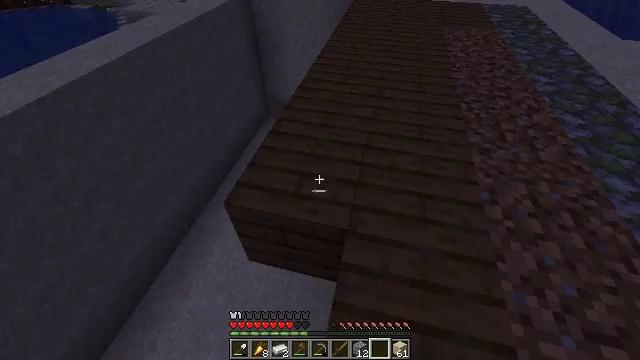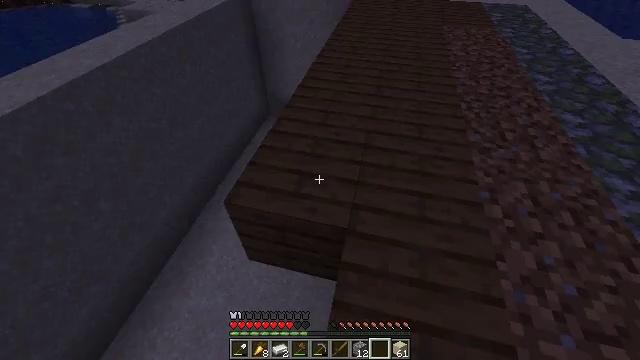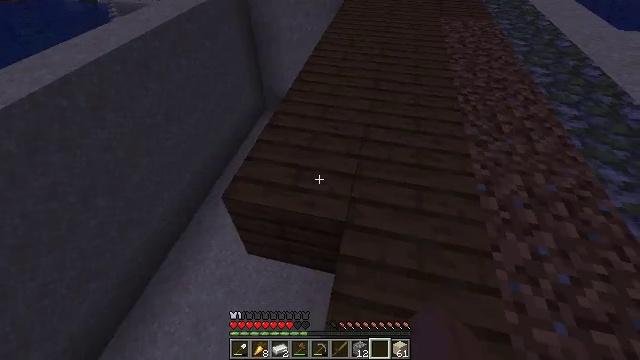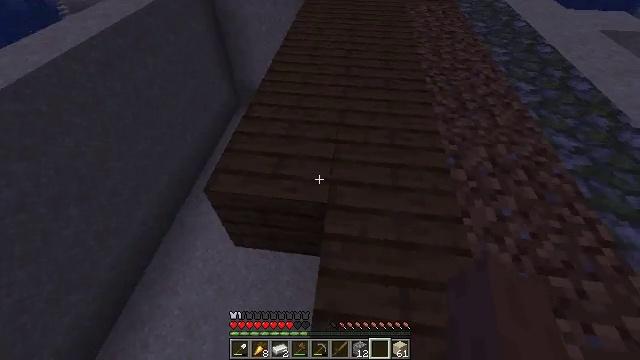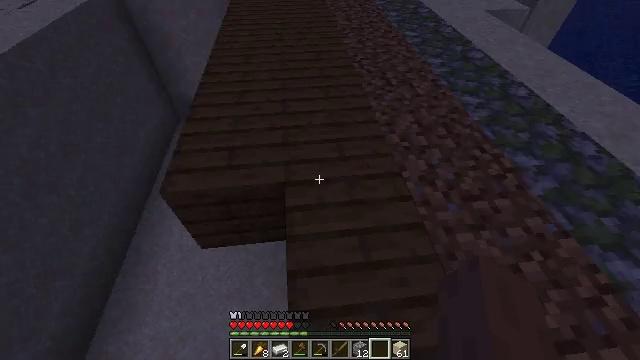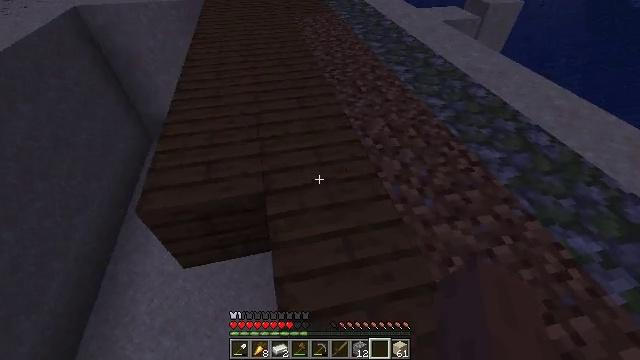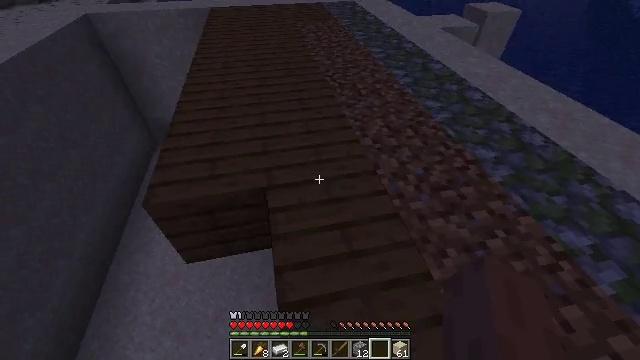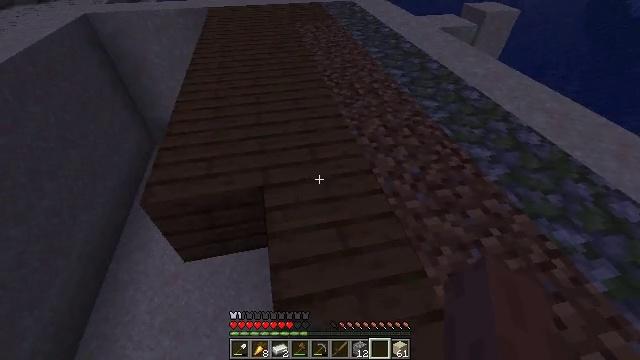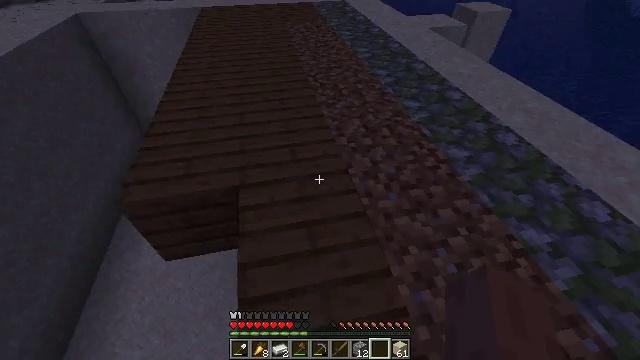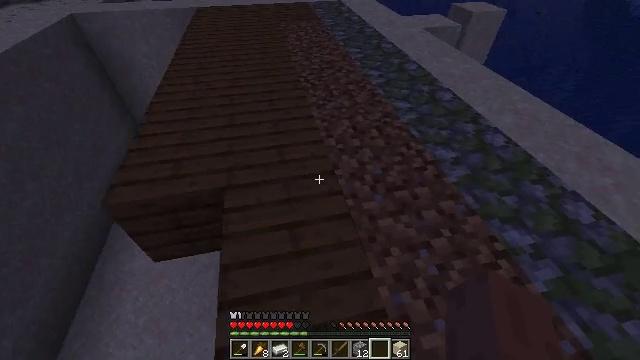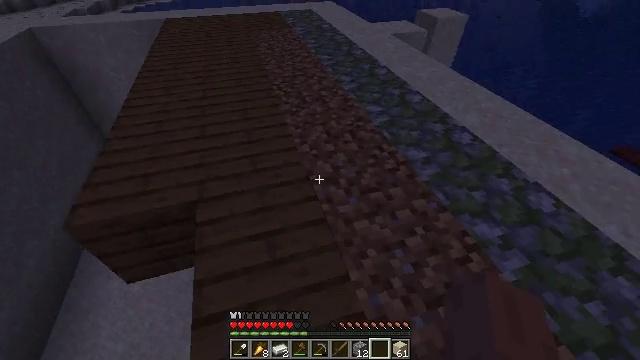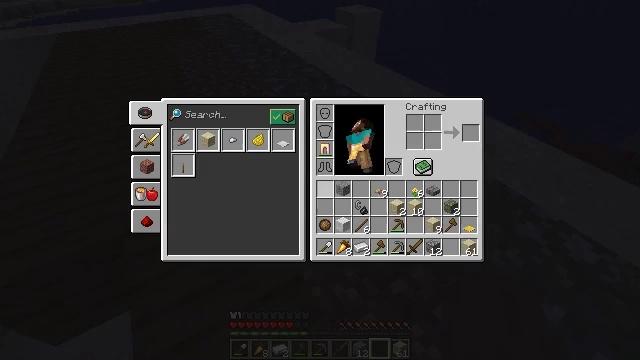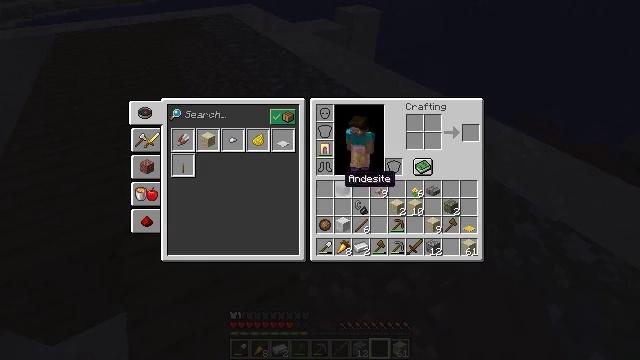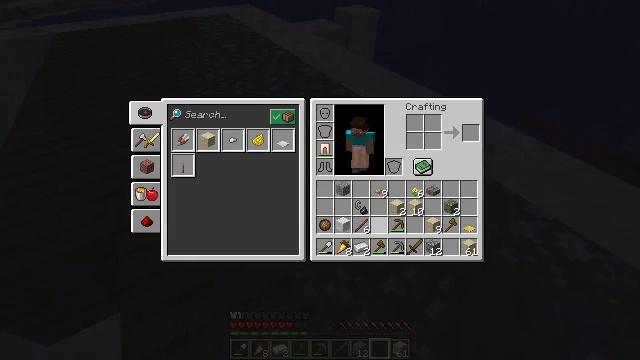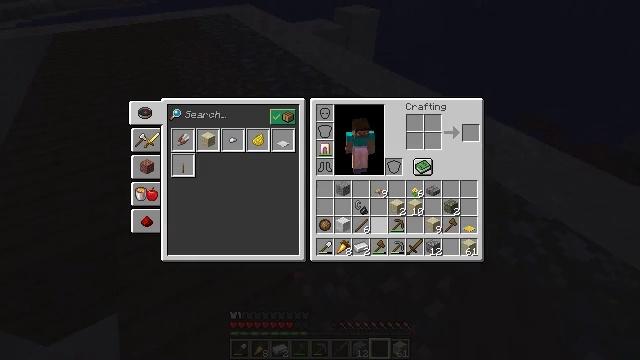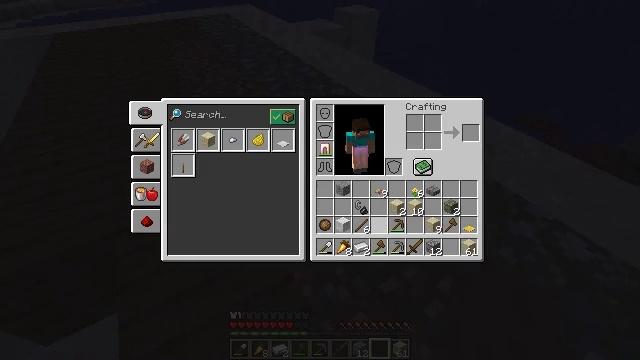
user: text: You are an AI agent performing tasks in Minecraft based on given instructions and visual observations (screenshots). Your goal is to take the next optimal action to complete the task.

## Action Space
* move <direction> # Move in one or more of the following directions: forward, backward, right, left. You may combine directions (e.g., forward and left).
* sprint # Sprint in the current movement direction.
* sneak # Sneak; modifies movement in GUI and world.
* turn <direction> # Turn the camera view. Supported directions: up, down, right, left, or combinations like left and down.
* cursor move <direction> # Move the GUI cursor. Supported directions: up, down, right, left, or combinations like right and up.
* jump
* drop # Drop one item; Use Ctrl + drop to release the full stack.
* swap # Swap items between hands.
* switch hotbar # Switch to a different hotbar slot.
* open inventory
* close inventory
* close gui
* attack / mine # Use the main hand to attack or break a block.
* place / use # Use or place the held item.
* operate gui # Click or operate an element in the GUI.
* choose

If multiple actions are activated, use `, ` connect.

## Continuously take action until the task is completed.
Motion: motion action
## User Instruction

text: Combine sand blocks in the crafting table to craft sandstone.
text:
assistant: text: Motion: no_op
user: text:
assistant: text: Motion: move back, turn down
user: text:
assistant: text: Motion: move back, turn right and down
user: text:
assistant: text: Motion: move back, turn right
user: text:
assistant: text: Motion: turn right and up
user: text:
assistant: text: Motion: turn up
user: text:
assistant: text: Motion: move right
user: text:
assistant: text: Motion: move right
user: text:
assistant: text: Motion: move right
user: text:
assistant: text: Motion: turn right and up
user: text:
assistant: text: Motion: turn right, open inventory
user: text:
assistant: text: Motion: cursor move right and down, open inventory
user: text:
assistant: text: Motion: cursor move right and down
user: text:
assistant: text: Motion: cursor move down
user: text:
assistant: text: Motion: no_op
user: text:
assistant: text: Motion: no_op
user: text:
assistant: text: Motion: cursor move right and down
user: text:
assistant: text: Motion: cursor move right
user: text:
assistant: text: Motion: no_op
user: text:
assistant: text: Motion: no_op
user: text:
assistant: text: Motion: no_op
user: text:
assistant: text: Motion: no_op
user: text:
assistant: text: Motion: no_op
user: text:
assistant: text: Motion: cursor move right
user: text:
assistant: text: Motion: cursor move right
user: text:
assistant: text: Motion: no_op
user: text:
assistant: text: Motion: no_op
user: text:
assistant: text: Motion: operate gui
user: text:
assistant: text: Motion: operate gui
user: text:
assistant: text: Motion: operate gui